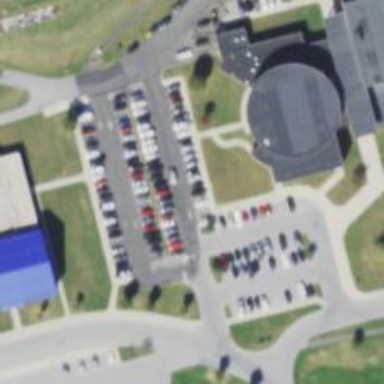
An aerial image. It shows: Parking space.